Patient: sex M, age 68
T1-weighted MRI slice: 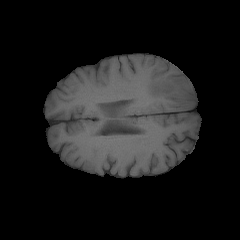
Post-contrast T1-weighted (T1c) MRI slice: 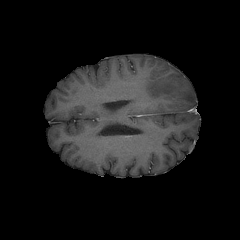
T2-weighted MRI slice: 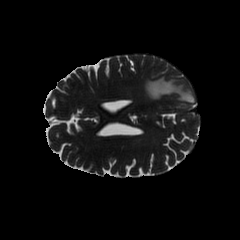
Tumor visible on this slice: yes
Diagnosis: Glioblastoma, IDH-wildtype
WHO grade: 4